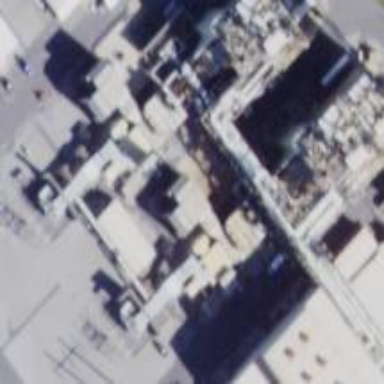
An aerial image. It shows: Gas turbine generator powered by gas.